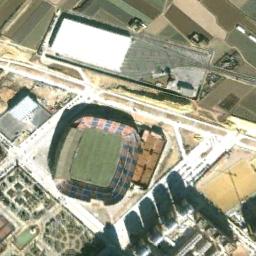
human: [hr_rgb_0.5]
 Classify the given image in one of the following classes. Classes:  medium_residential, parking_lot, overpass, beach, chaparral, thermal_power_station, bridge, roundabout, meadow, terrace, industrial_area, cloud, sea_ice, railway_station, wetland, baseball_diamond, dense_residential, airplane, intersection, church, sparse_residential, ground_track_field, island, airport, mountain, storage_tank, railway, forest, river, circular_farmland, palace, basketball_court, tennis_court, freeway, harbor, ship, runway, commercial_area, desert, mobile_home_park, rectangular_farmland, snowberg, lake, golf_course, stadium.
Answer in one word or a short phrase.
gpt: stadium